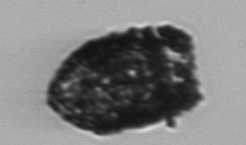
Label: Stenosemella_pacifica